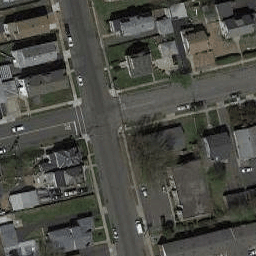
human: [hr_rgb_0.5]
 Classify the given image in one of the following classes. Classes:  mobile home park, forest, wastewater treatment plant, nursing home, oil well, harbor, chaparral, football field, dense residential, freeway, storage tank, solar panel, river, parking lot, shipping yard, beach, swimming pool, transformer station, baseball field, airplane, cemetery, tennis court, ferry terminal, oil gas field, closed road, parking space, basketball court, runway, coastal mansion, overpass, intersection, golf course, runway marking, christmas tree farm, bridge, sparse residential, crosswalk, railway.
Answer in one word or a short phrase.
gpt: intersection